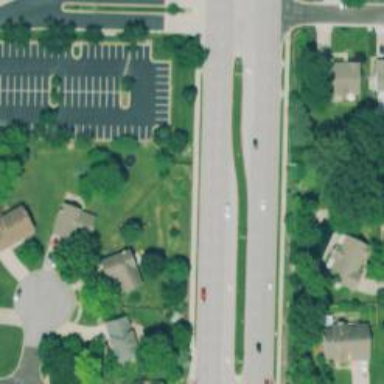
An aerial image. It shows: Road with dash markings.